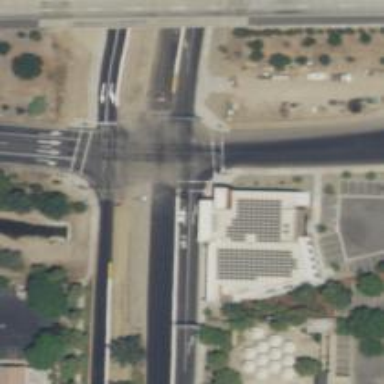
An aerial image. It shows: Crossing with marked lines on the road.